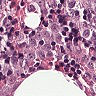
Metastatic tissue present: yes